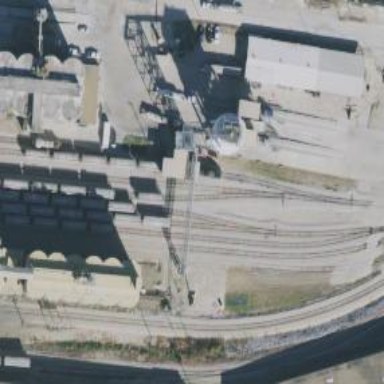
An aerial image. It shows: Railway siding with rails.